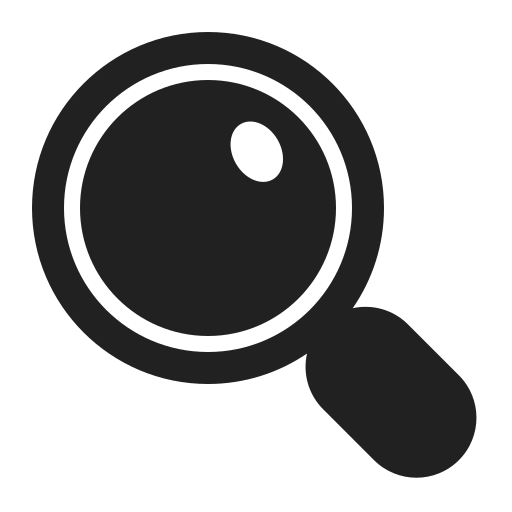
magnifying glass tilted left high contrast